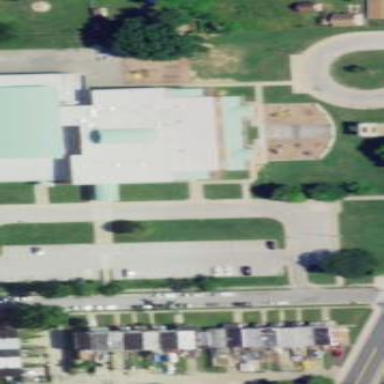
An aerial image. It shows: School building.